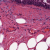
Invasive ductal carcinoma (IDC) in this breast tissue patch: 0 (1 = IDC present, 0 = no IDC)